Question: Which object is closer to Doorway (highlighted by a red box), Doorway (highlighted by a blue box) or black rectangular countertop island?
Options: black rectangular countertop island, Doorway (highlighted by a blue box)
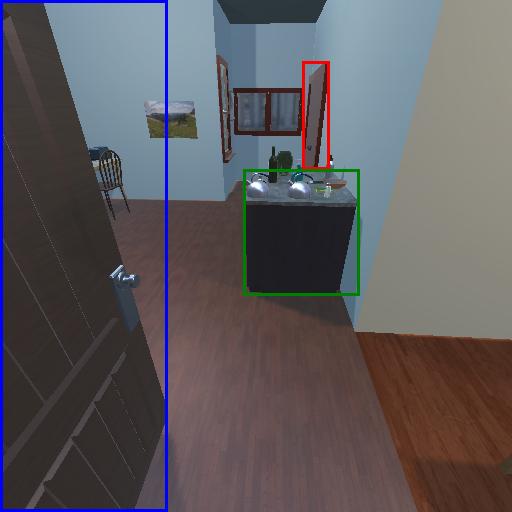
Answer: black rectangular countertop island